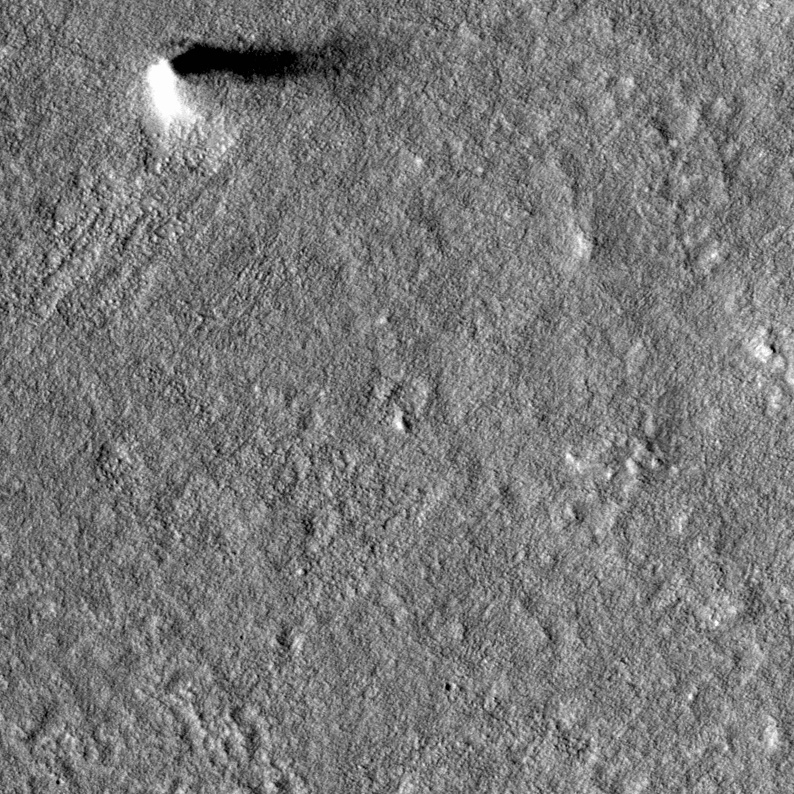
Label: dustdevil